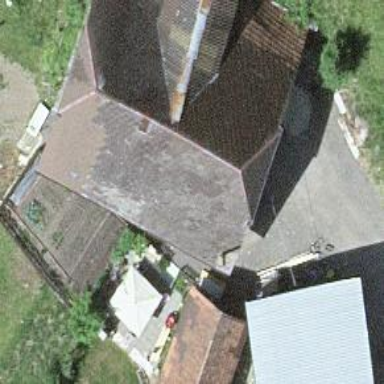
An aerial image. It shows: Farm building.